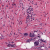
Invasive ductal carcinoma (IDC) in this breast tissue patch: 0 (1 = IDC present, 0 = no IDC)